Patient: sex F, age 60
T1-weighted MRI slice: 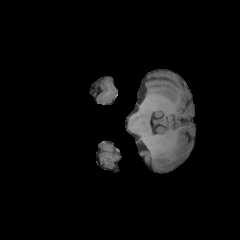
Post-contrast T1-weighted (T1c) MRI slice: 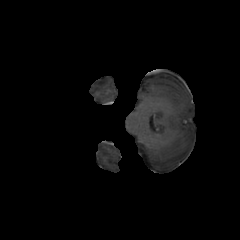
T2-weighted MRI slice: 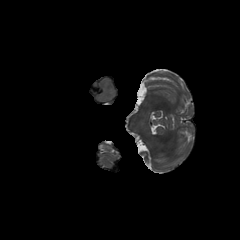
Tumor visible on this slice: no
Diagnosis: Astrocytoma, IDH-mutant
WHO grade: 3